Question: I have two area plots (call them 'blue' and 'green') where the 'green' is mostly under the 'blue' plot, but on a very few points, it is higher than the 'blue' plot. I want to use transparency say 'alpha = 0.2' for both, and also be able to specify the colors for each. My problem now is that since the 'green' plot is mostly under the 'blue' plot, its area mostly has the color 'blue' + 'green' = some other color, and in only a few places shows its "true" green color. However the of course shows the 'blue' plot mapped to blue and the 'green' plot mapped to green. Problem is, when someone looks at the graph, they will be confused since the 'green' plot mostly looks non-green (because it's overlapping with blue most of the time).
Here's my code (super simplified version of my real application).
'''
df <- data.frame( date = 1:5, blue = 10, green = c(1,5,11,5,1))
df.m <- melt( df, id = 'date', variable_name = 'type' )
df.m$type <- ordered( df.m$type, c('green', 'blue'))
ggplot(df.m, aes(date,value)) +
geom_area( aes(fill = type), position = 'identity', alpha = 0.2) +
scale_fill_manual ( values = c('green', 'blue') )
'''

As you can see, the "true green" area of the green plot is very small, so the legend color for 'green' doesn't really match the majority of the 'green' plot. This is of course the right behavior by design, but I am wondering if there is some way I can get the legend colour for 'green', and the overlapping 'blue+green' color to match up. One thing I did try is to transform the 'blue' variable to 'blue - green', and then make the area plots (with 'position = "stack"'). This almost works but isn't quite satisfactory because the color on the dates where the new 'blue' variable is negative looks strange.
Are there other ways to get the legend color for 'green' and the color of the "overlapping blue/green" area to match up? Maybe a way to directly specify the legend color? Any help appreciated!
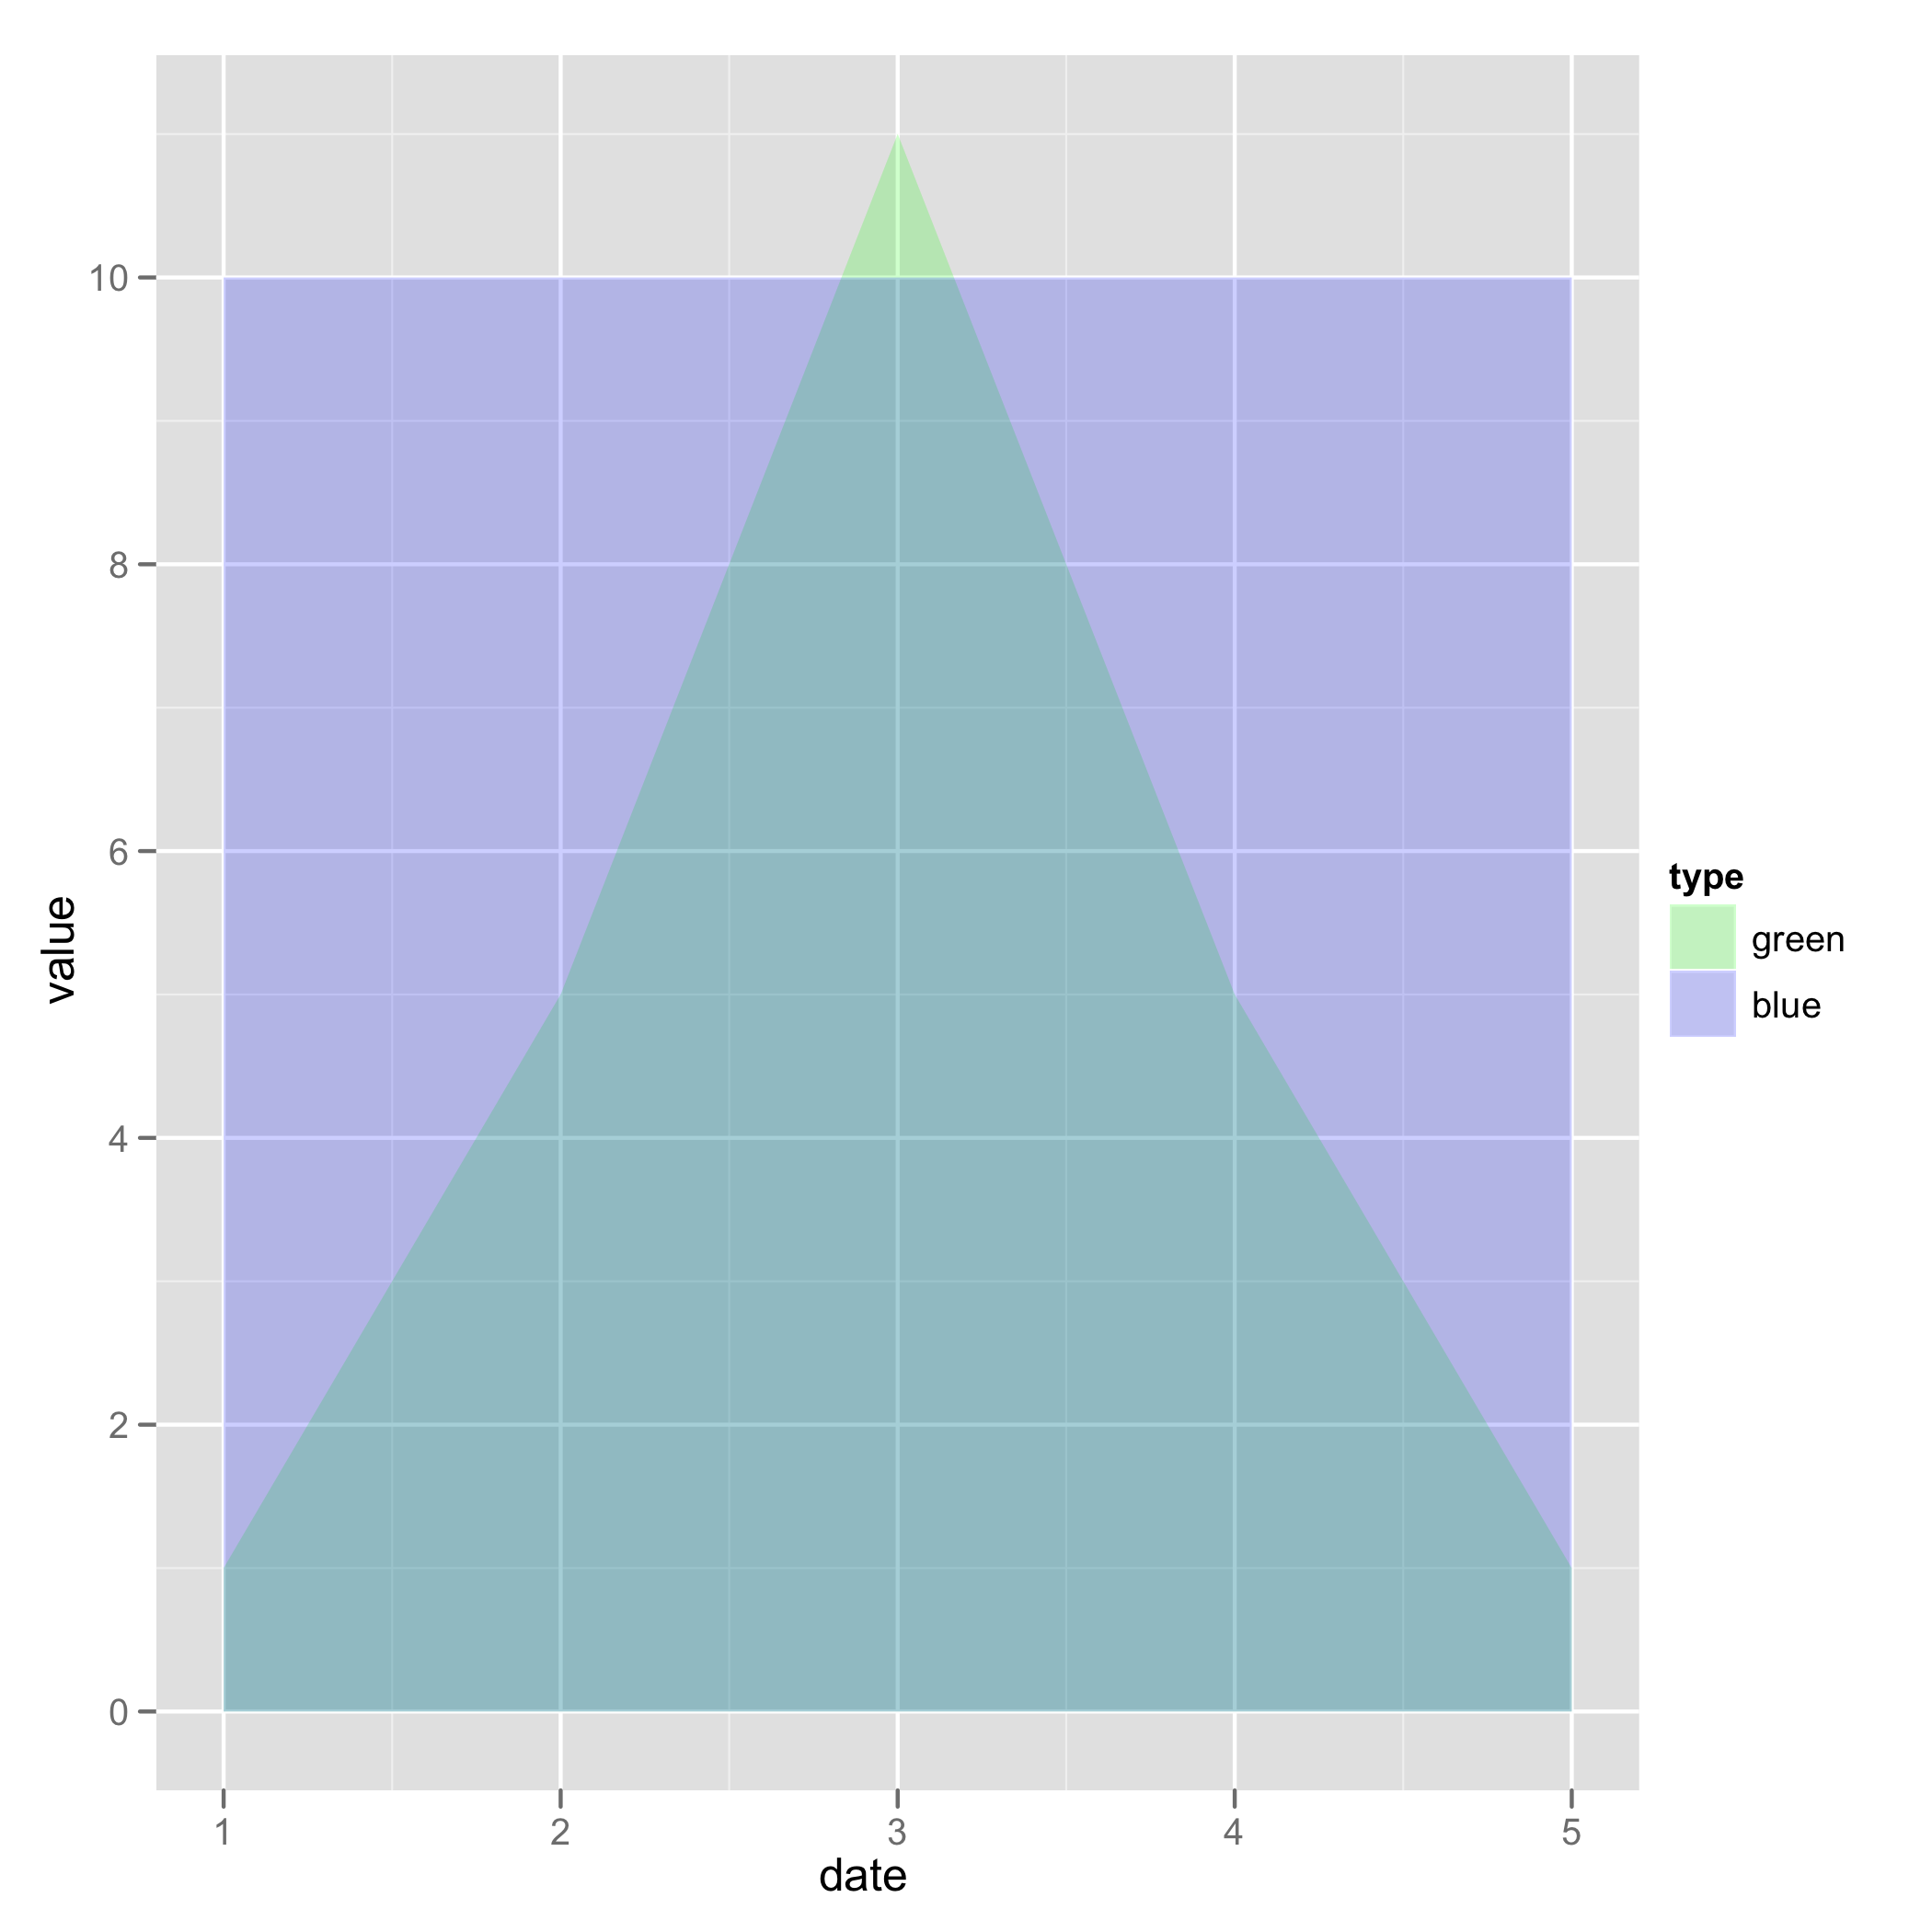
Answer: I do not think defining custom colors in the legend is possible with a simple call in ggplot2, but if you do insist on specifying the colors, you might draw the plot without a legend by 'opts(legend.position = "none")' and attach a separate legend by eg. using grid viewport. Package <URL> could also be a great resource for the latter task.